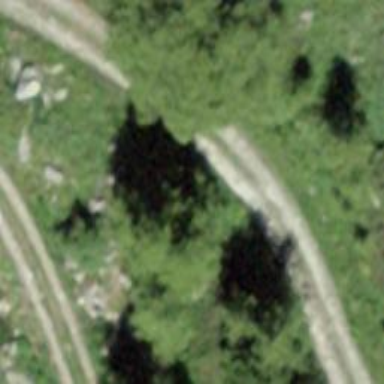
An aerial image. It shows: Track with grade2 tracktype.